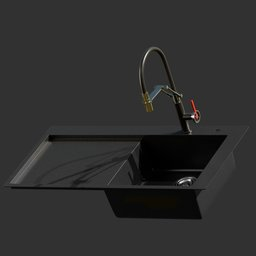
Label: appliances